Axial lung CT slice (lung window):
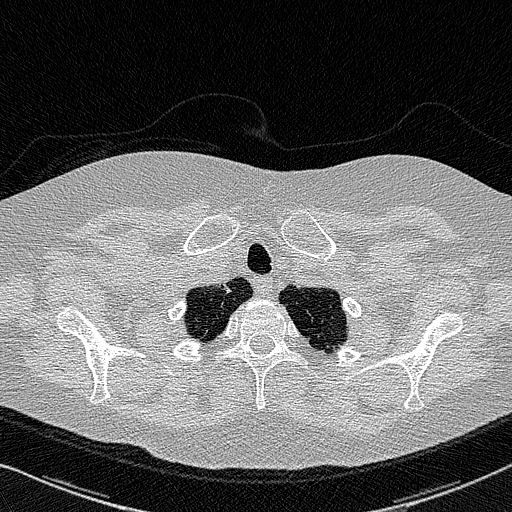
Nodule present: no